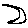
Label: moon